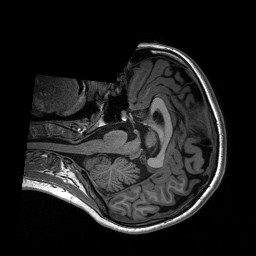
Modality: T1w
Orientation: axial
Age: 22
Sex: female
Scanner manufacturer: siemens
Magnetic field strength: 3 T
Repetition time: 2.3 s
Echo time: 0.00197 s